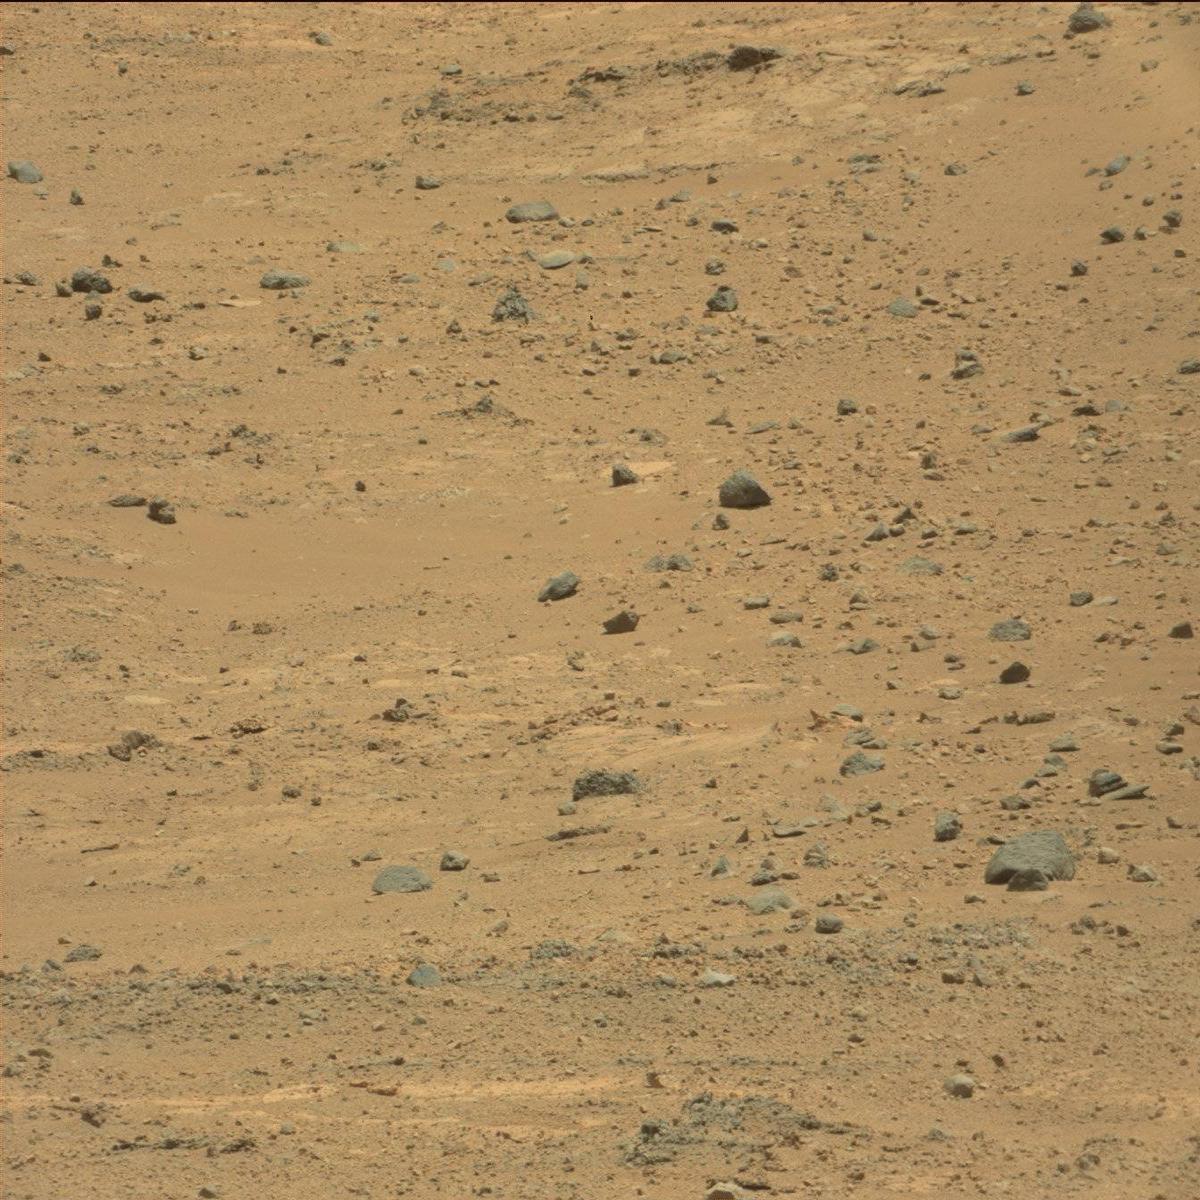
Terrain classes present: Bedrock, Rock, Sand / Soil